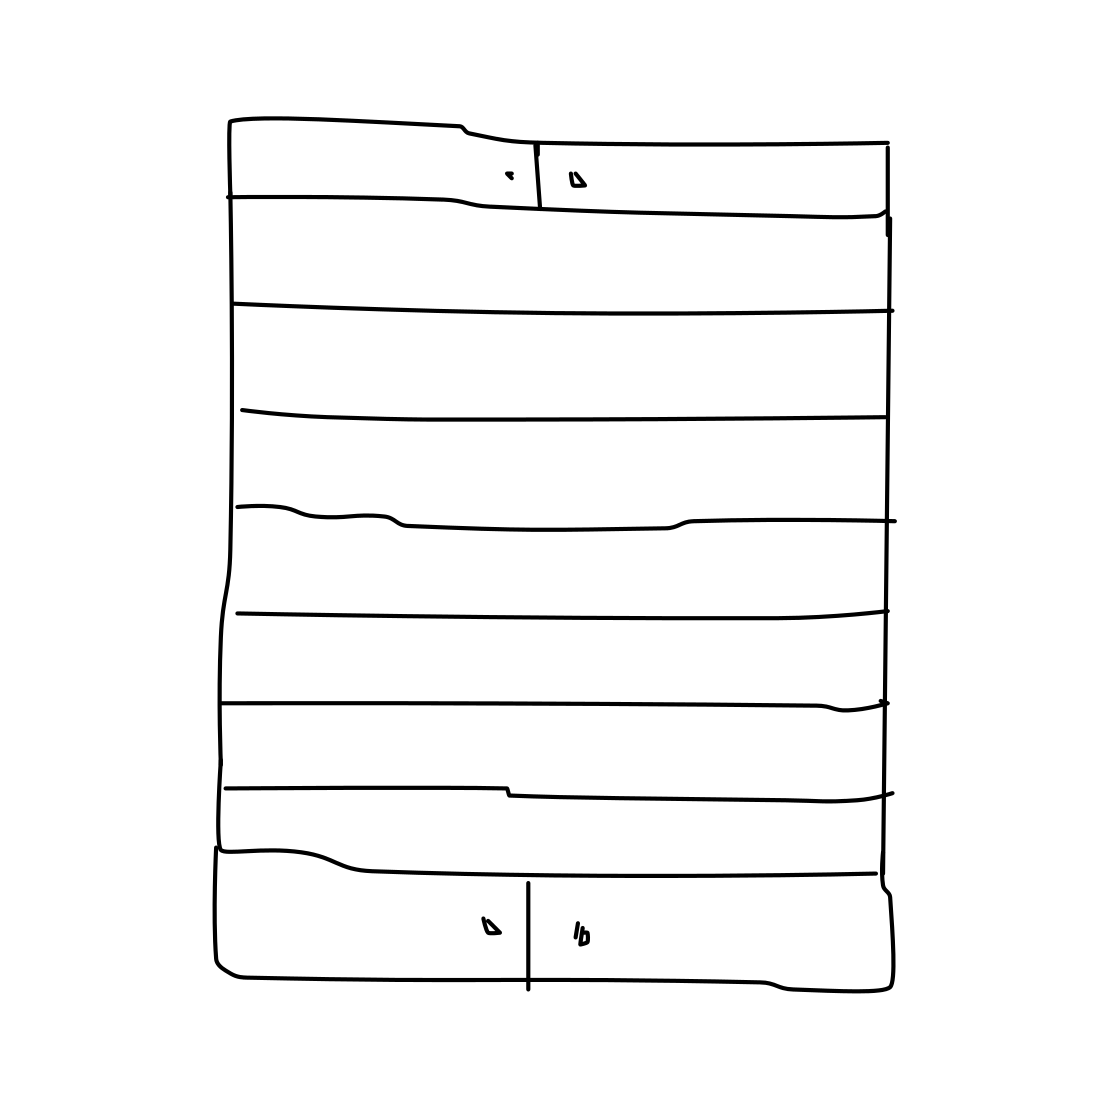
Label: bookshelf